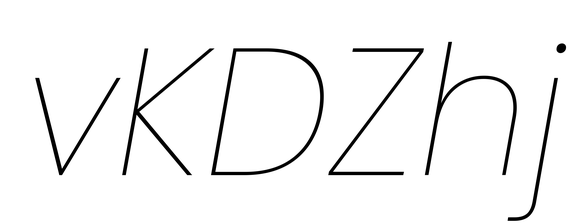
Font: Poppins-ThinItalic